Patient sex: M
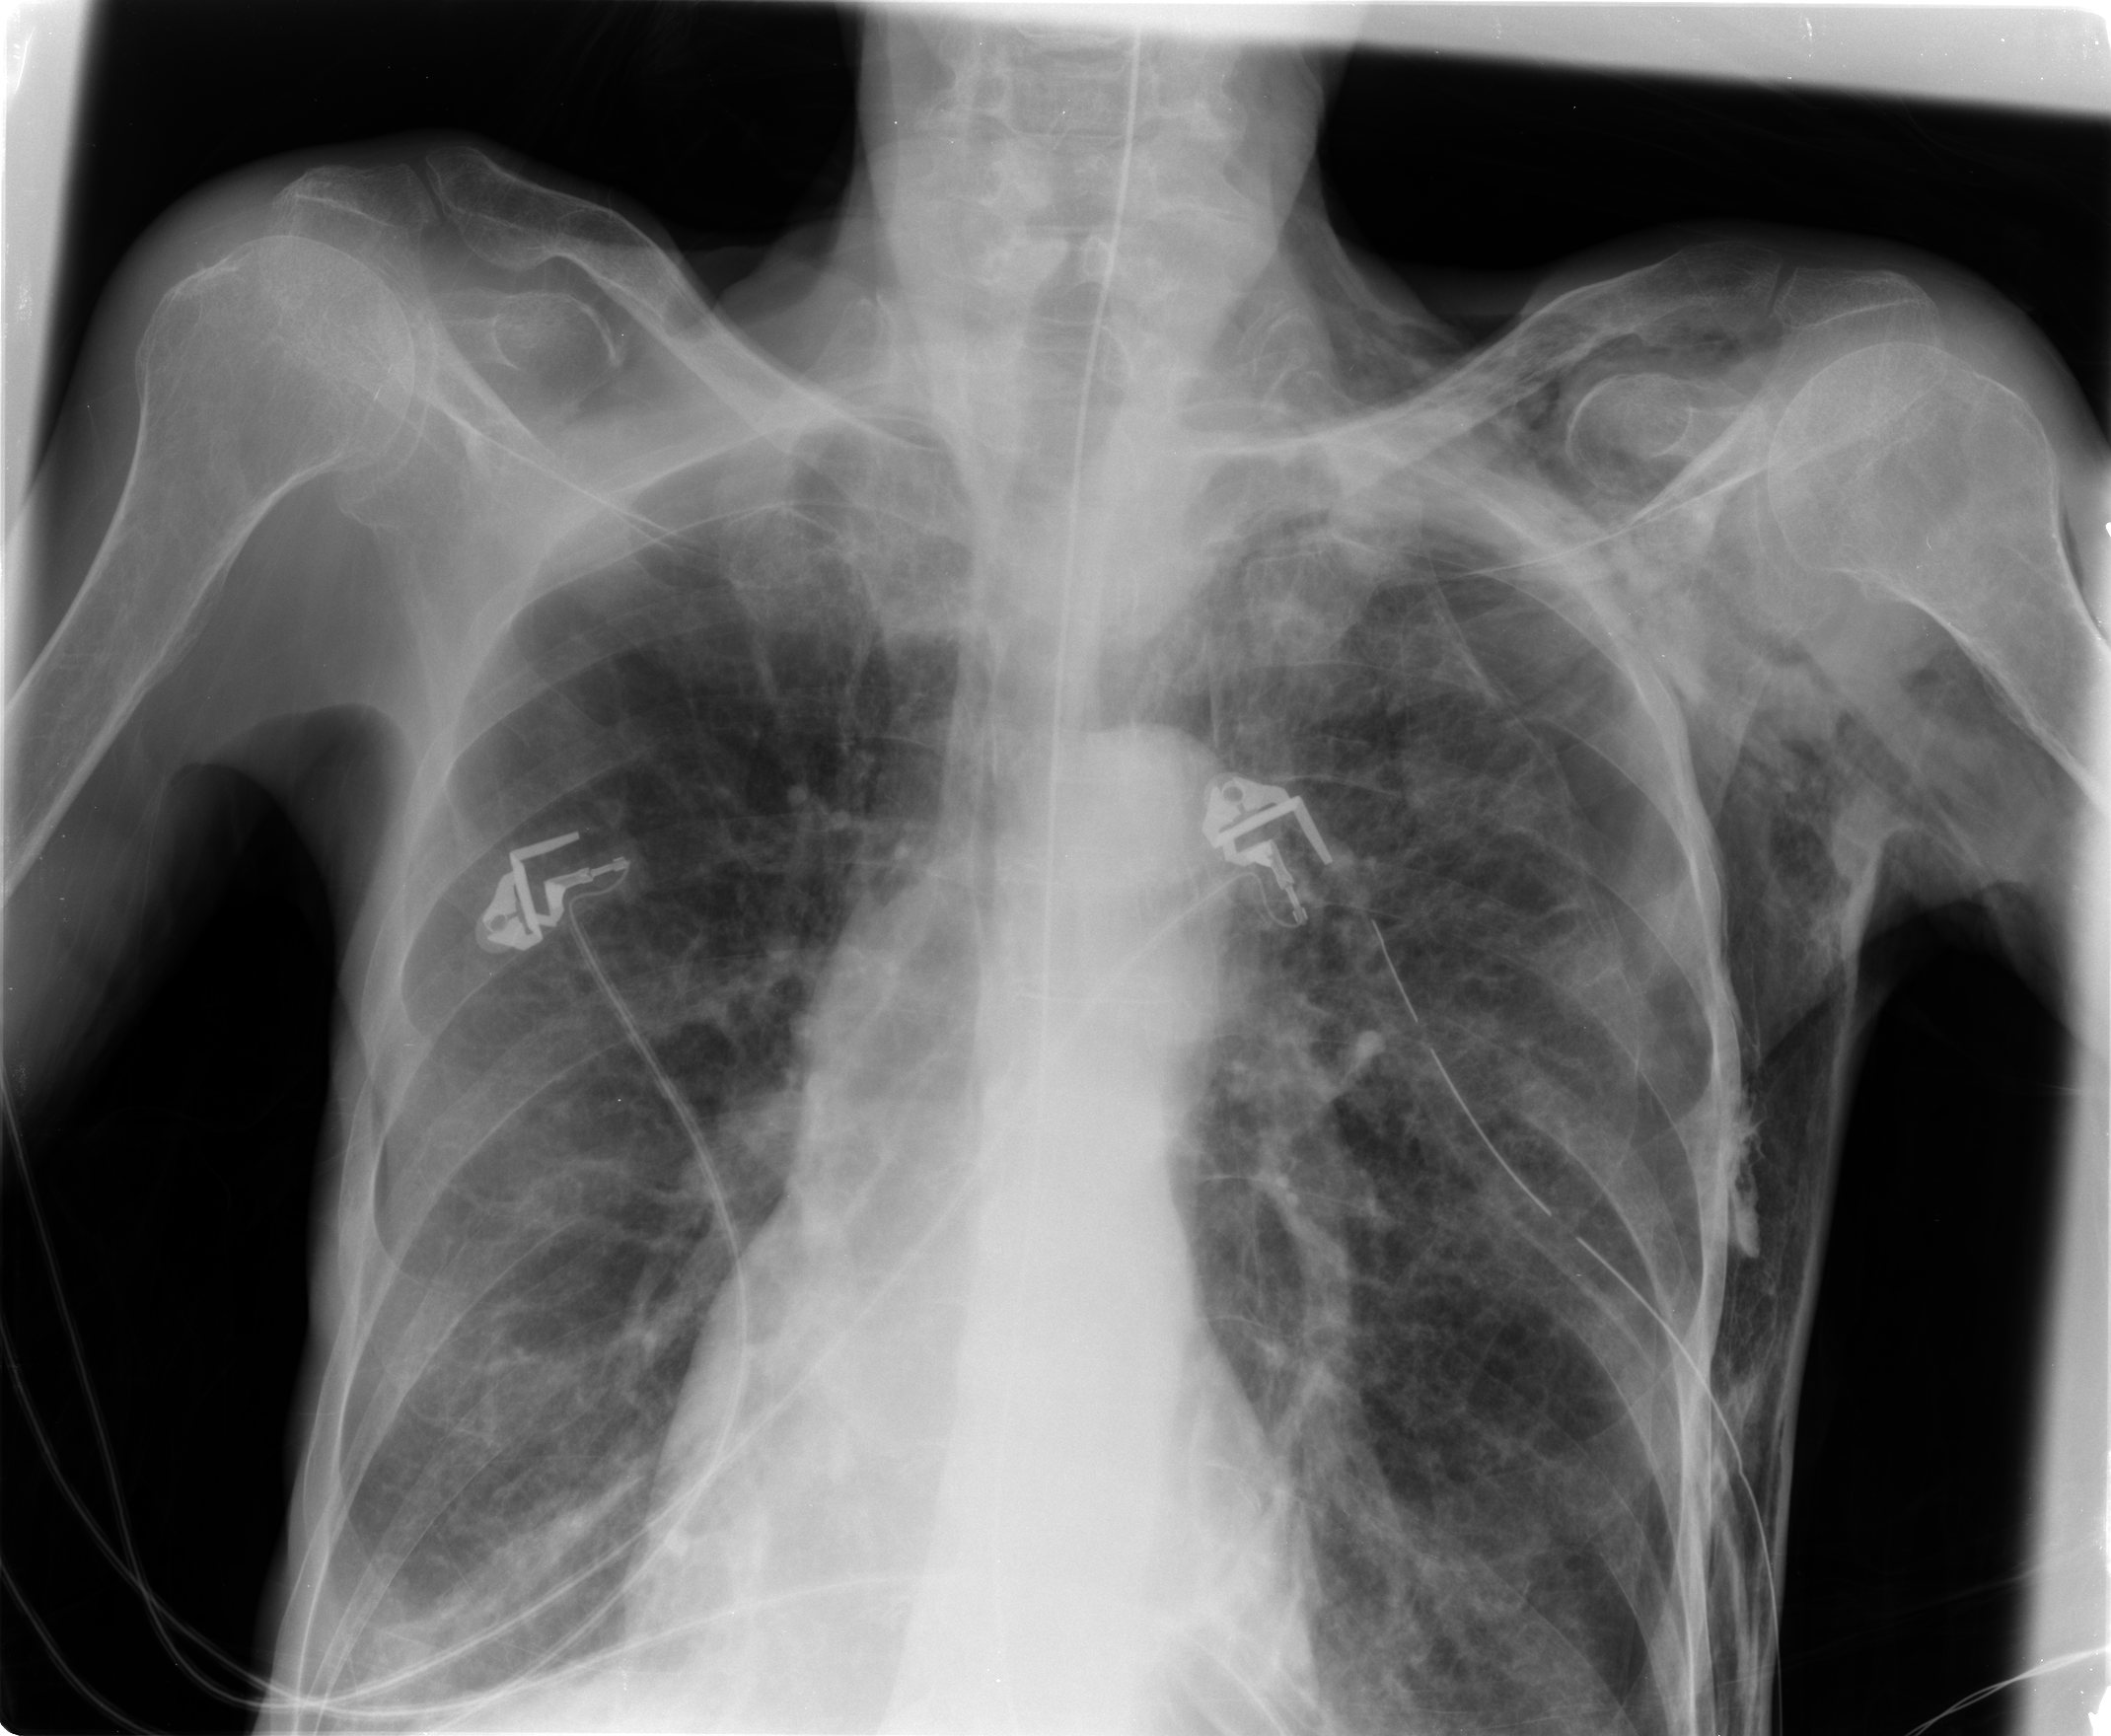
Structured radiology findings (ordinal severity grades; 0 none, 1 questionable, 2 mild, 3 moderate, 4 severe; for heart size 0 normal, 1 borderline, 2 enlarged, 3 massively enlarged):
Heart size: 0
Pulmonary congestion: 0
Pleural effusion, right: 0
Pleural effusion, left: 0
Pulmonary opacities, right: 0
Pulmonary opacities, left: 0
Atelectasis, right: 2
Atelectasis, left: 0